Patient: sex F, age 58
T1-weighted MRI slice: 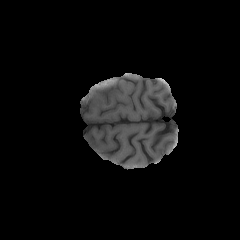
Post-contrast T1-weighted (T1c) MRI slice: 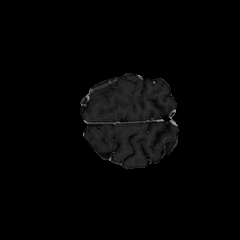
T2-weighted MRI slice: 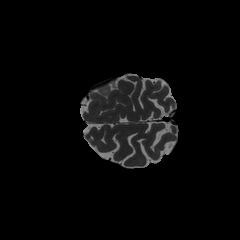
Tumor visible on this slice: yes
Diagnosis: Glioblastoma, IDH-wildtype
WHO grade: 4